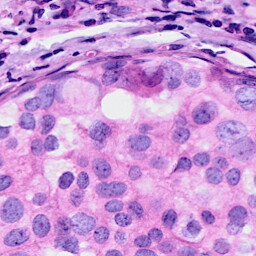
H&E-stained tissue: Breast